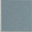
Piece: xx